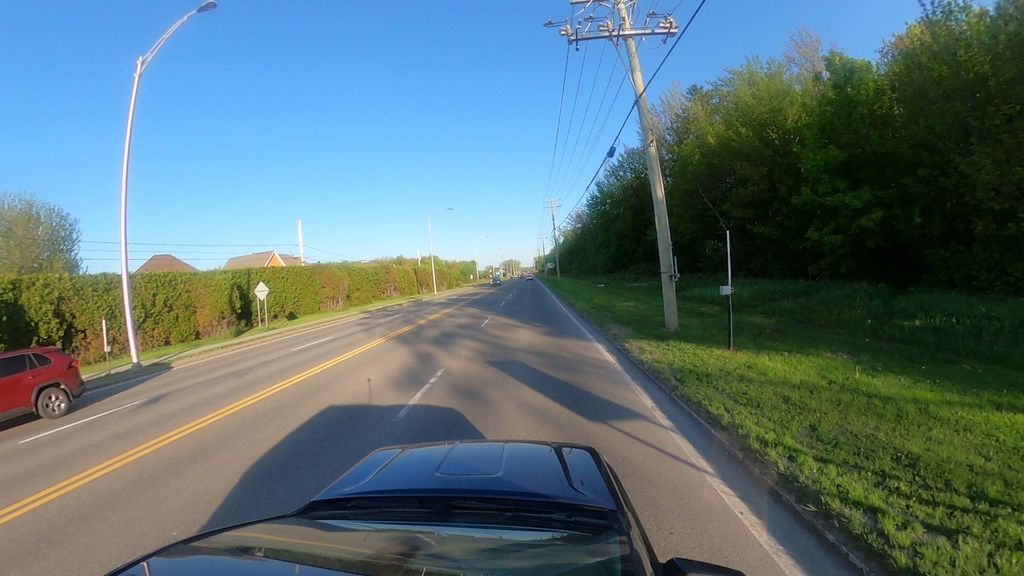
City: quebec_city